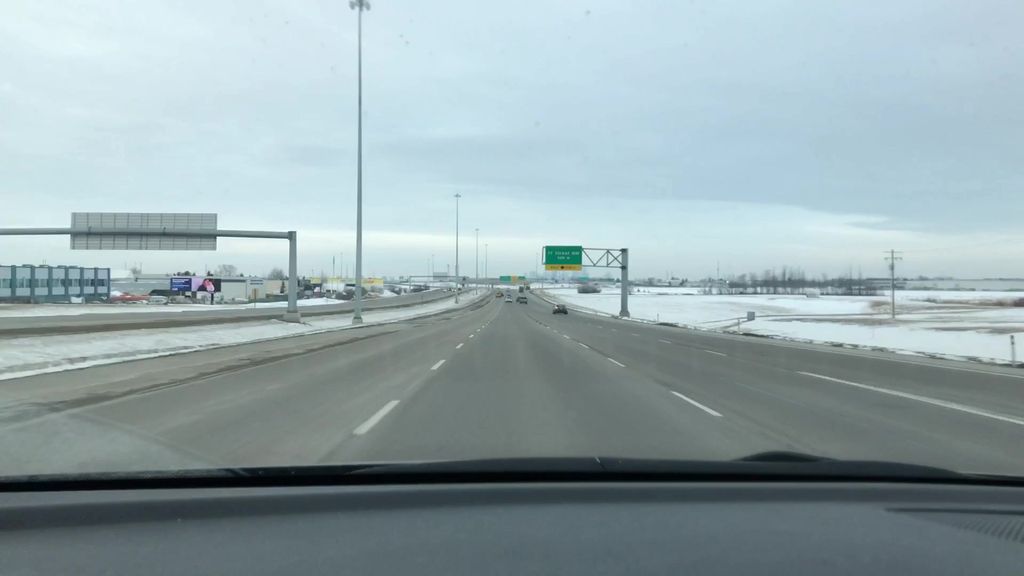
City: edmonton